Aerial crown-view tile of a tropical tree (Barro Colorado Island, Panama), acquired 20250414:
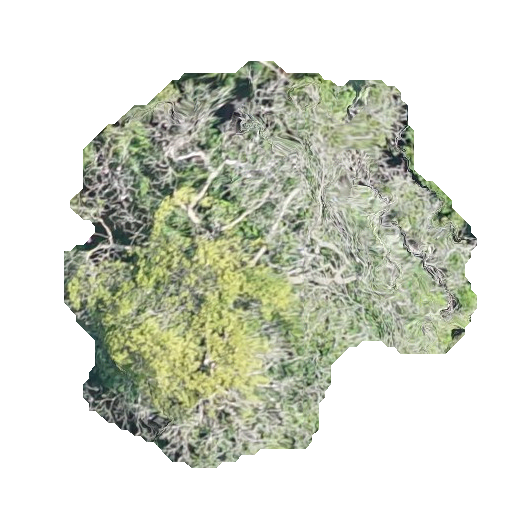
Species: Tabebuia rosea
GBIF accepted scientific name: Tabebuia rosea
Crown area: 174.623 m²